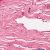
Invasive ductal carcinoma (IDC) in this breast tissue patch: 0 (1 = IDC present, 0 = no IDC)